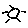
Label: sun